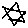
Label: star